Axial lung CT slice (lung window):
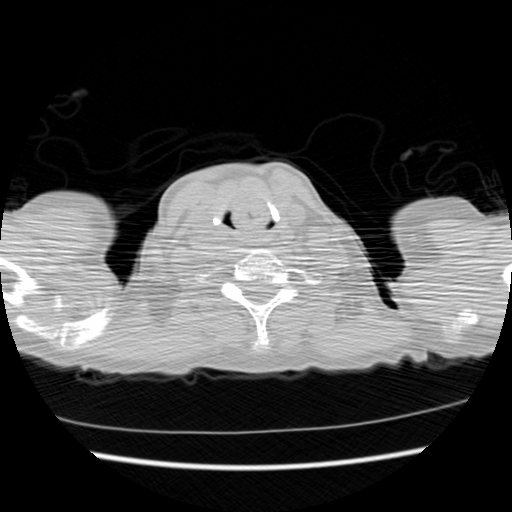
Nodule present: no